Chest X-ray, AP view. Patient: 63 years old, sex M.
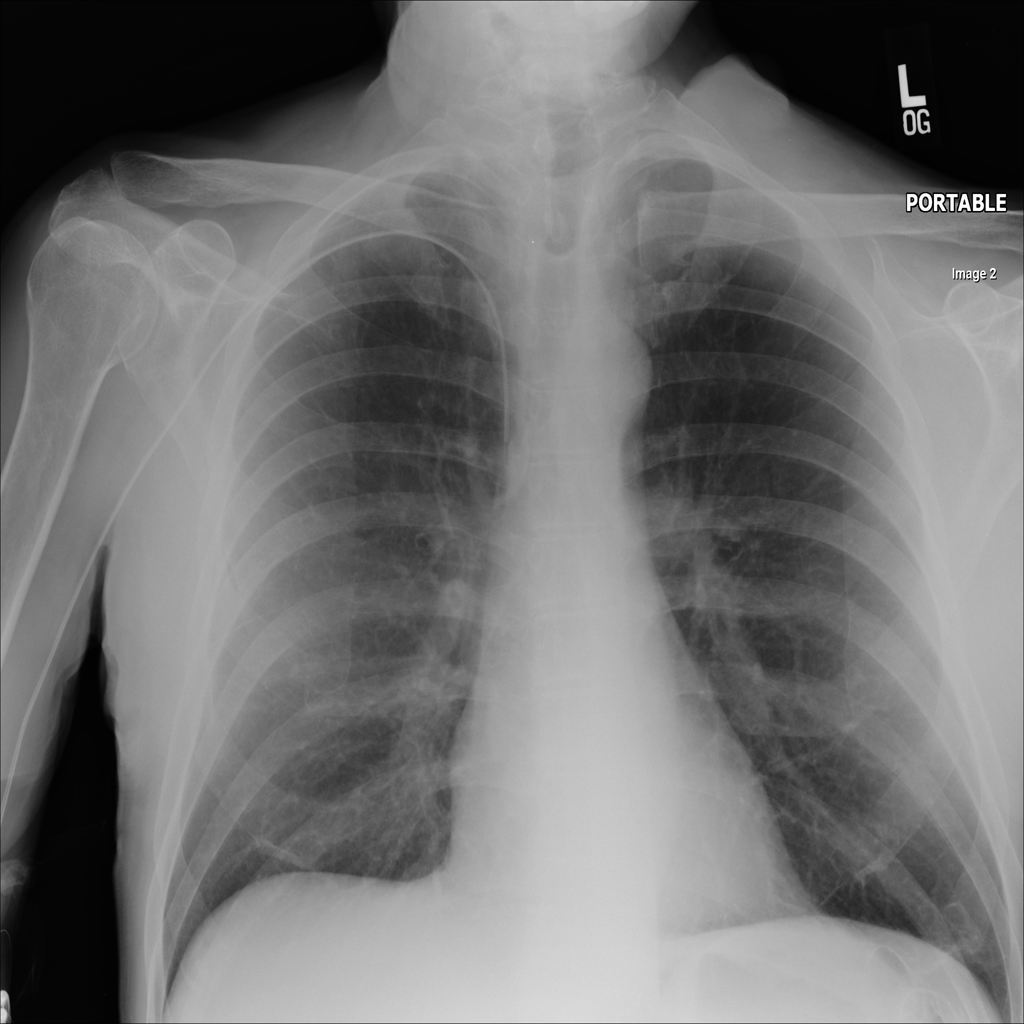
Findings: Mass